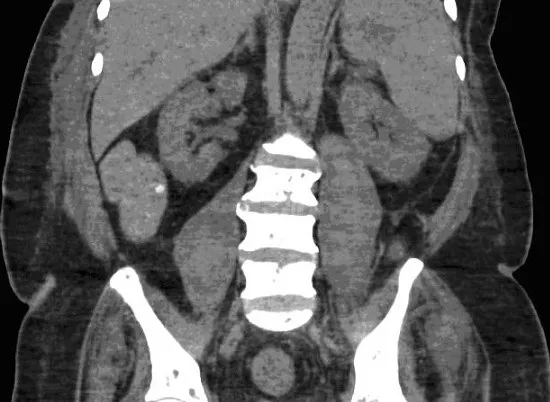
Nonenhanced CT scan examination showed heterogeneous organized collections identified along the right and left psoas muscles causing focal contour bulge representing hematoma.
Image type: radiology (ct)